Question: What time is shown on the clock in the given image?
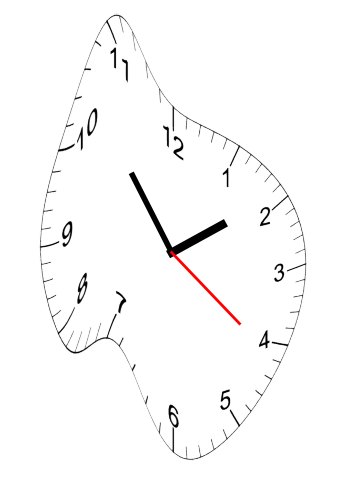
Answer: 01:53:21